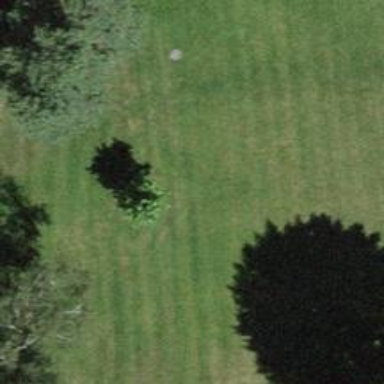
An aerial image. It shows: Deciduous broadleaved tree.